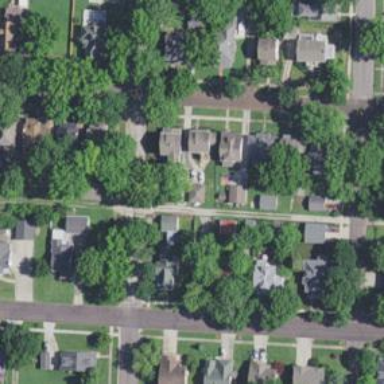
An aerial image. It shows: Alley classified as service road.